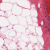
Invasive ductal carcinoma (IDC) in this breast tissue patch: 0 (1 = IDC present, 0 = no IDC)